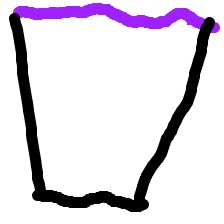
Shape: trapezoid